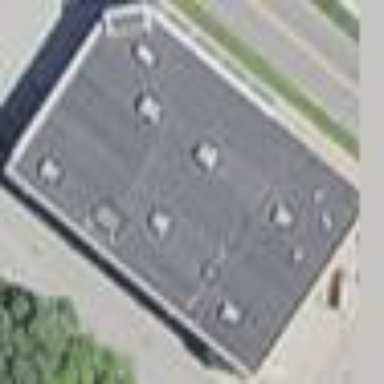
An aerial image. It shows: Variety store inside building.